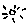
Label: sun